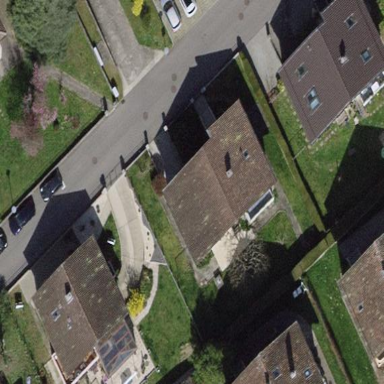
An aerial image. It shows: Detached building.